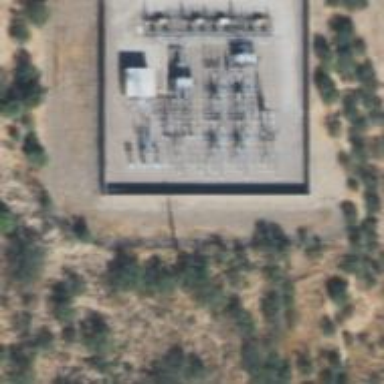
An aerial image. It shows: Switch for power supply.